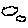
Label: cloud